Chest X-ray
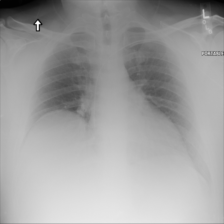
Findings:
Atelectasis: negative
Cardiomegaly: negative
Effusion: negative
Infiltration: negative
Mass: negative
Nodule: negative
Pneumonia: negative
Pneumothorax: negative
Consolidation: negative
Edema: negative
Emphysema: negative
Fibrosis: negative
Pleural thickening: negative
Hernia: negative